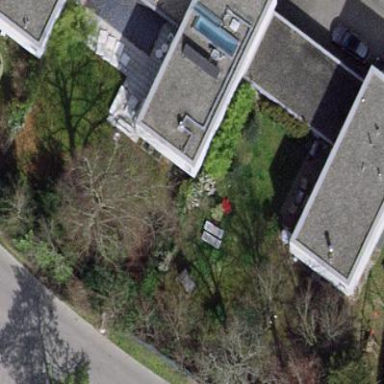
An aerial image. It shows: Garden enclosed by fence.